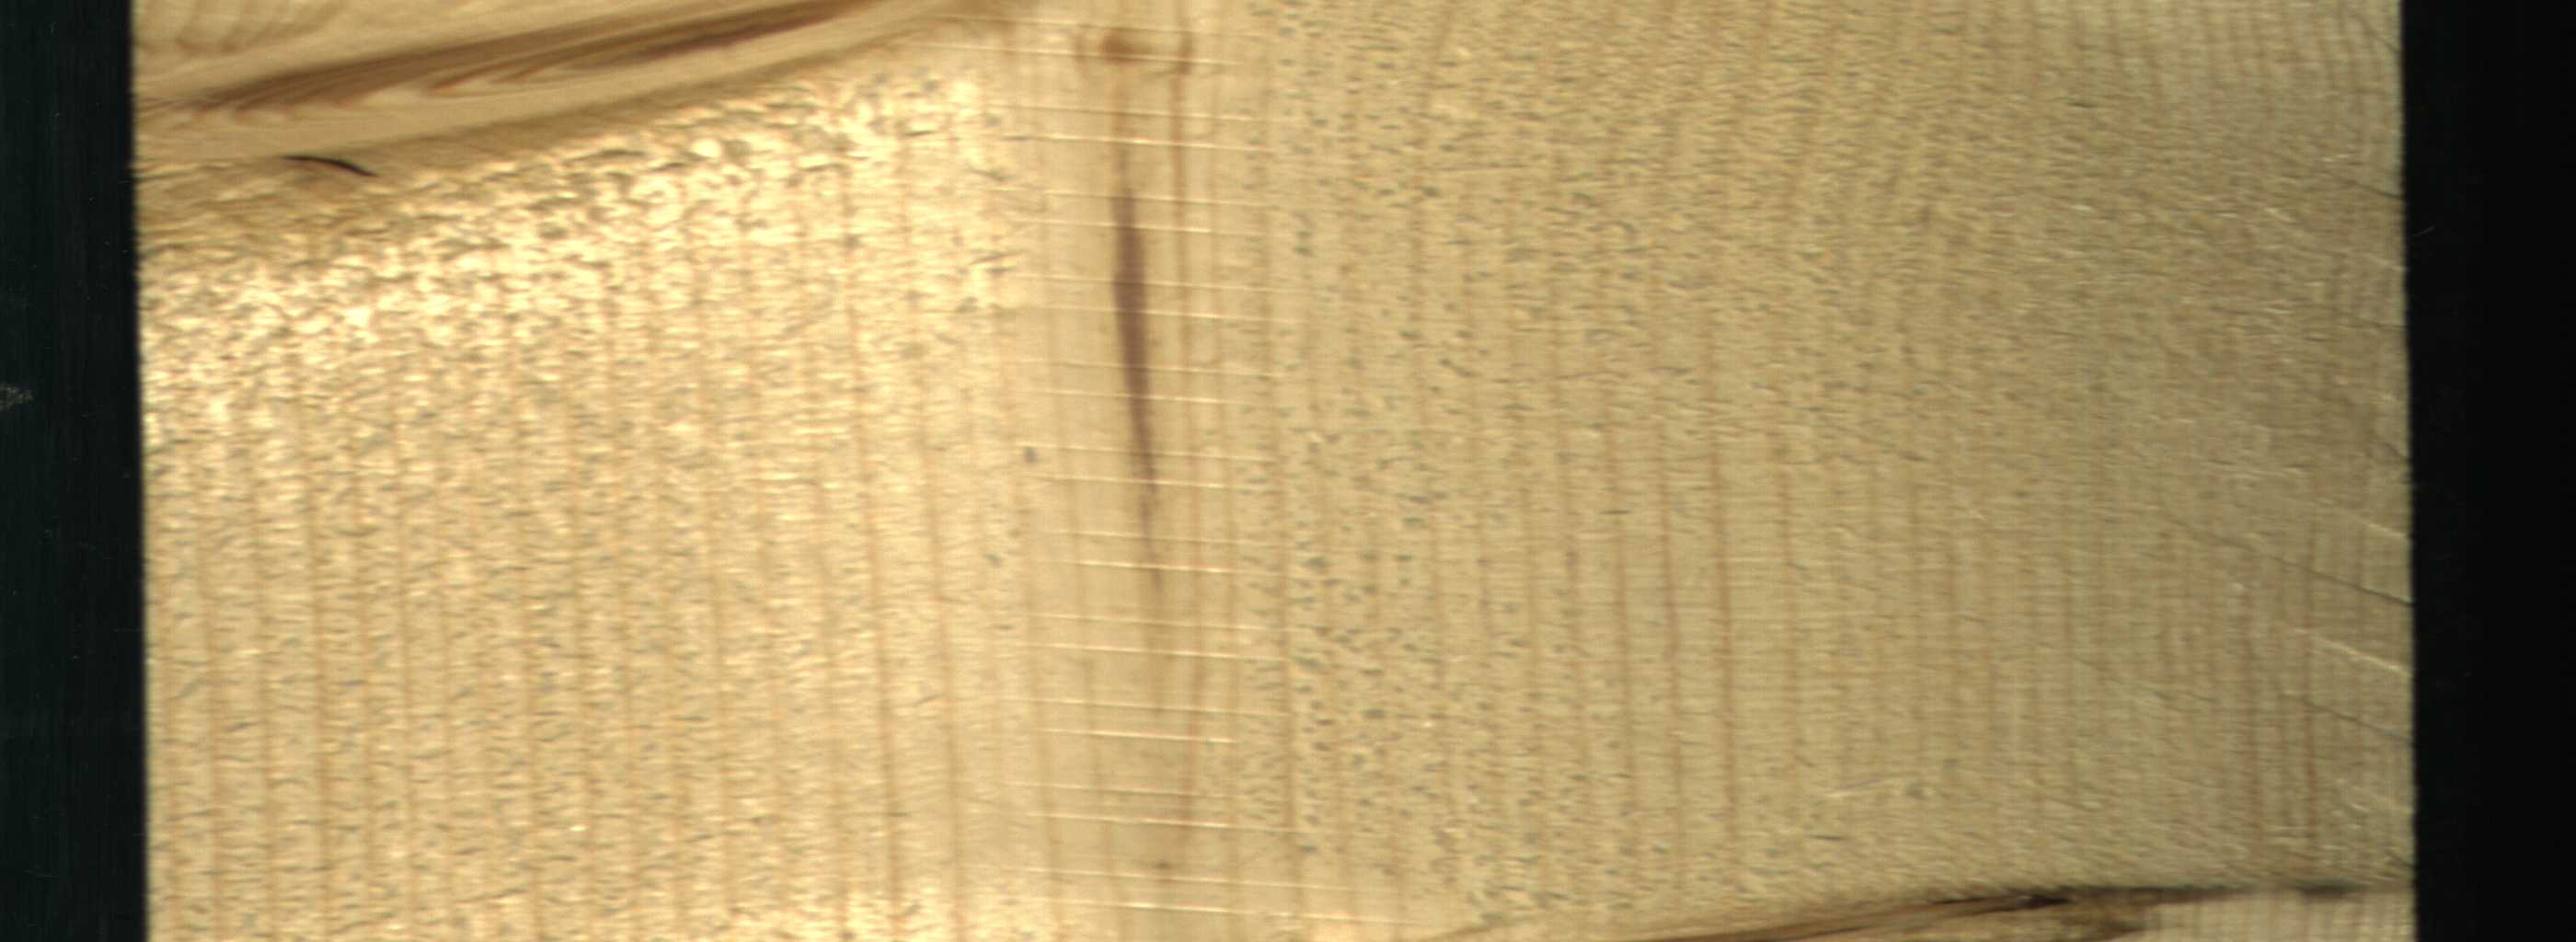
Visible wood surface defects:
Marrow
Live_Knot
Live_Knot